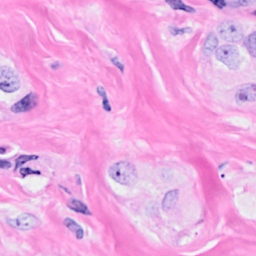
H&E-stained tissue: Breast